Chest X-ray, AP view. Patient: 76 years old, sex F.
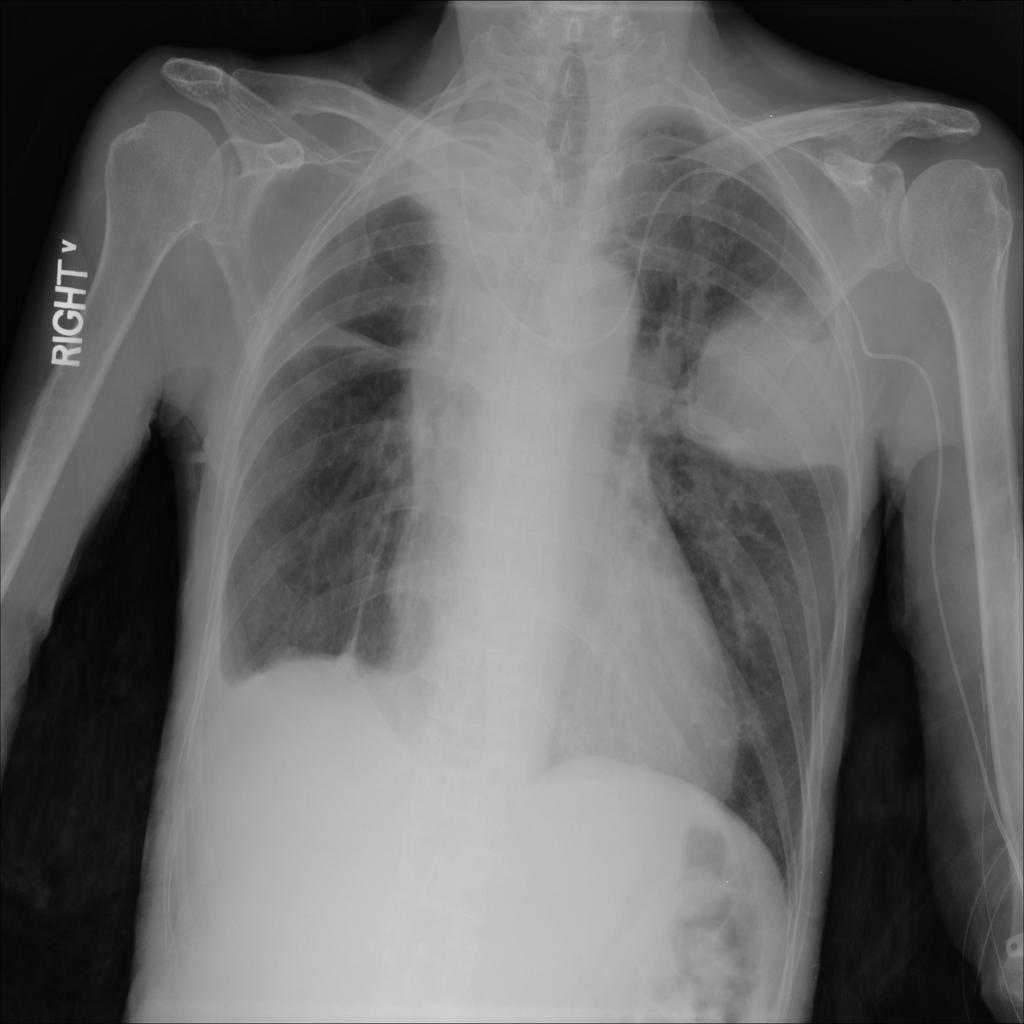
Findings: Effusion, Mass, Pleural_Thickening